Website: bh-photo
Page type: review-order
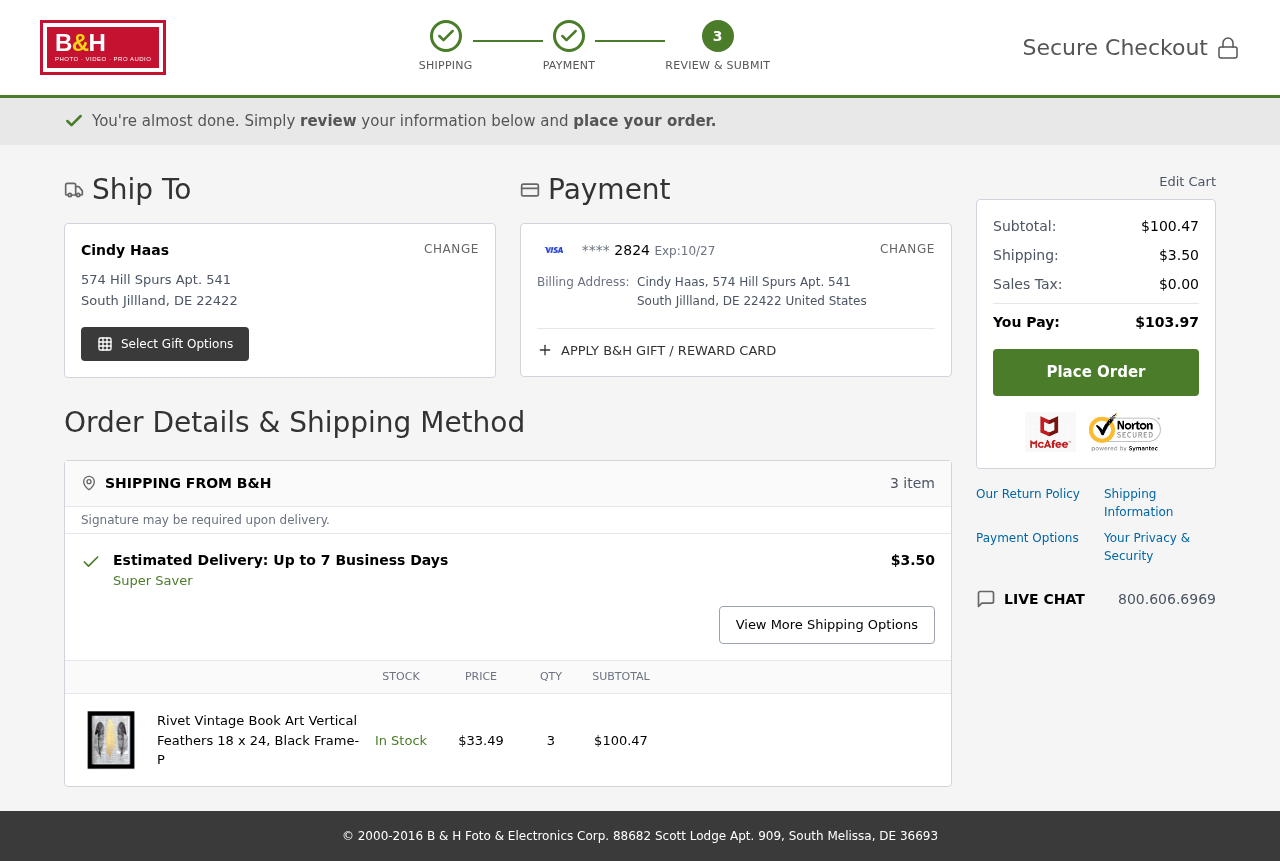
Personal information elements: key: PII_CARD_EXPIRY
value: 10/27
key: PII_CARD_LAST4
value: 2824
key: PII_CITY
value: South Jillland
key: PII_COUNTRY
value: United States
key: PII_FULLNAME
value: Cindy Haas
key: PII_POSTCODE
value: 22422
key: PII_STATE_ABBR
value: DE
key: PII_STREET
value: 574 Hill Spurs Apt. 541
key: PII_FULLNAME2
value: Cindy Haas
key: PII_CITY2
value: South Jillland
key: PII_STATE_ABBR2
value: DE
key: PII_POSTCODE_FULL
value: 22422
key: PII_POSTCODE_NUMERIC
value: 22422
Product elements: key: PRODUCT1_NAME
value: Rivet Vintage Book Art Vertical Feathers 18 x 24, Black Frame-P
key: PRODUCT1_PRICE
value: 33.49
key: PRODUCT1_QUANTITY
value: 3
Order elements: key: ORDER_NUM_ITEMS
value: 3 item
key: ORDER_SHIPPING_COST
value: $3.50
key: ORDER_SUBTOTAL
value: $100.47
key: ORDER_SUBTOTAL2
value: $100.47
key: ORDER_SHIPPING_COST2
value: $3.50
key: ORDER_TAX
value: $0.00
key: ORDER_TOTAL
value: $103.97